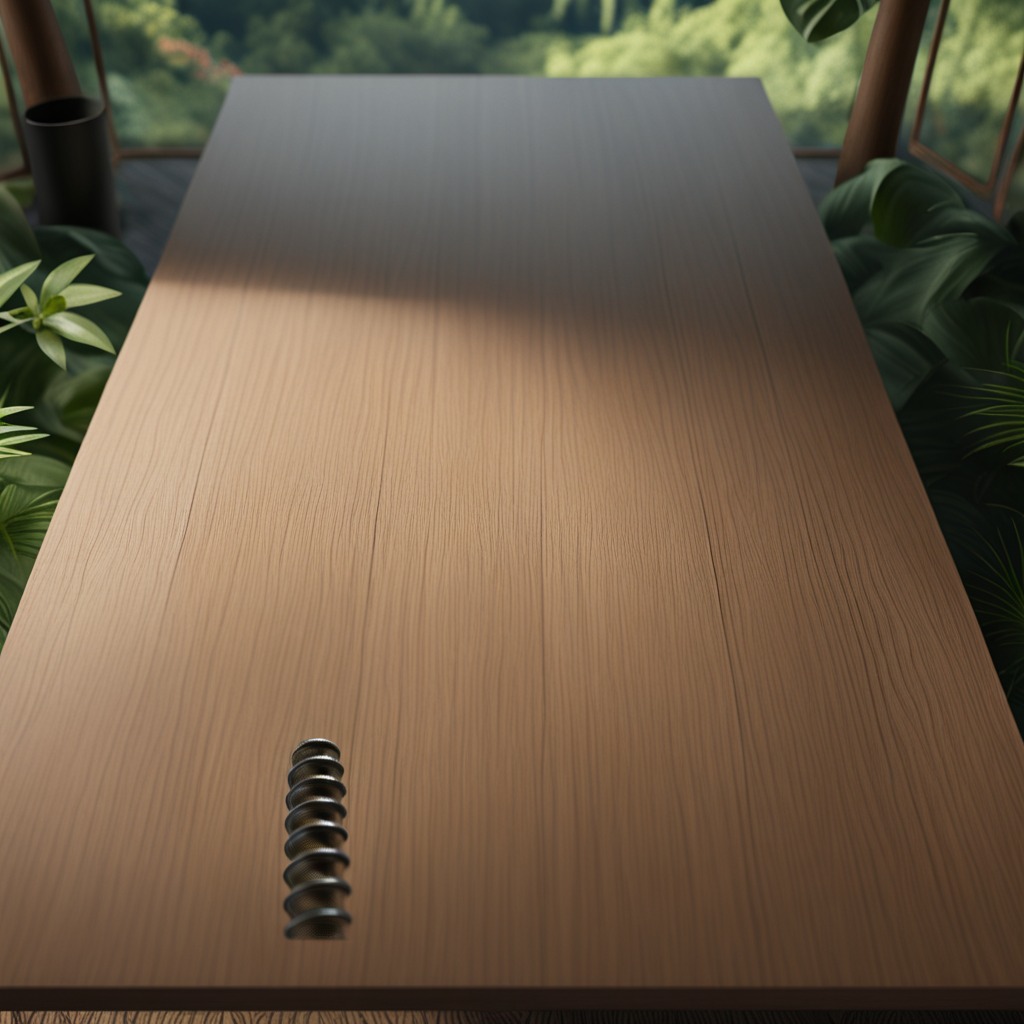
A metal screw is lying on a wooden table inside a jungle field workshop tent.